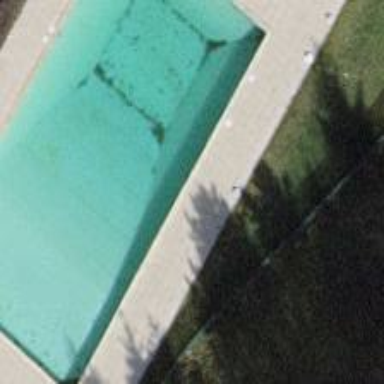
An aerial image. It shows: Swimming pool located in leisure land.